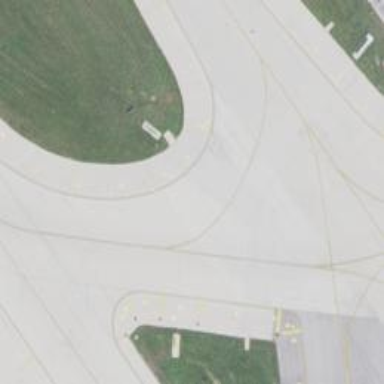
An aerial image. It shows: View of taxiway at the airport.